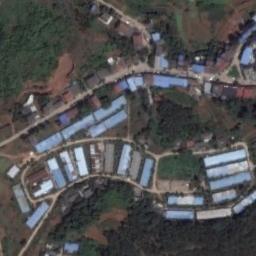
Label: industrial_area